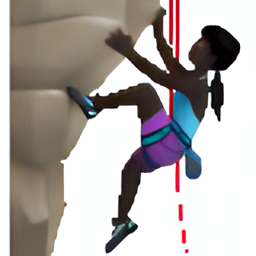
Name: woman climbing dark skin tone
Emoji: 🧗🏿‍♀️
Group: People & Body
Sub-group: person-activity